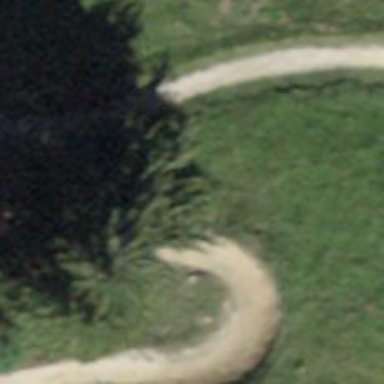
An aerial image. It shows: Downhill skiing track.